RGB frame:
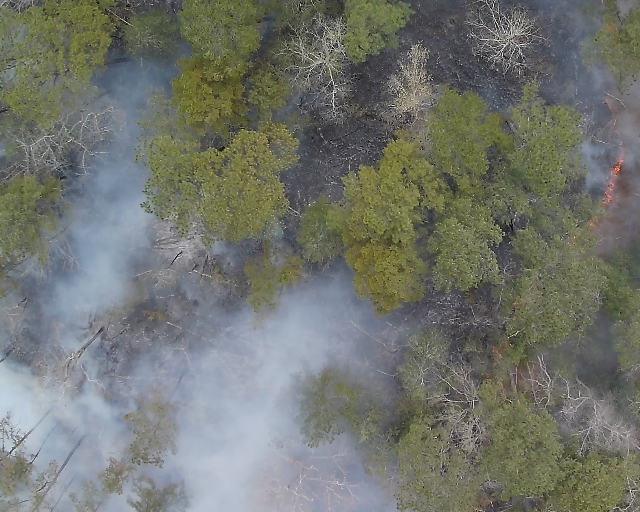
Thermal frame:
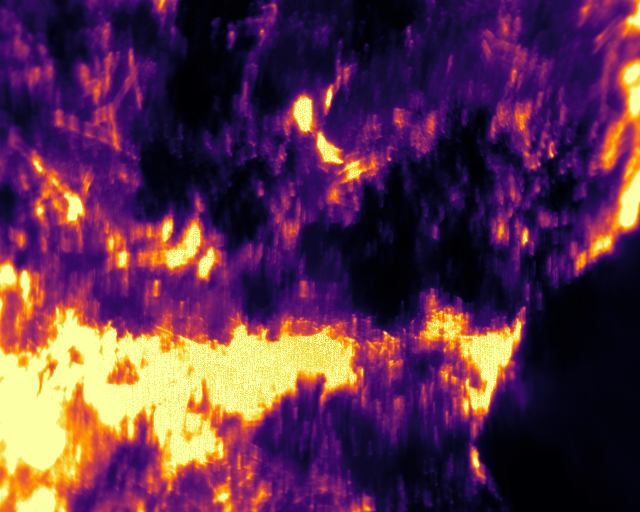
Captured: 2026-02-26 03:08:18
Pixels at or above 80 °C: 102245 (fraction of frame: 0.312)